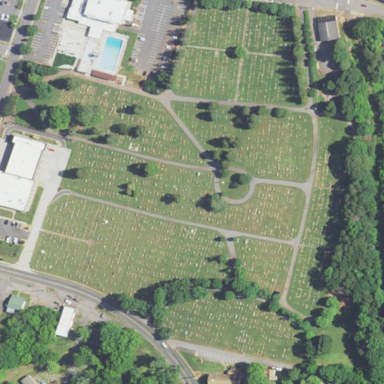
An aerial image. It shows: Cemetery.